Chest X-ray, PA view. Patient: 14 years old, sex F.
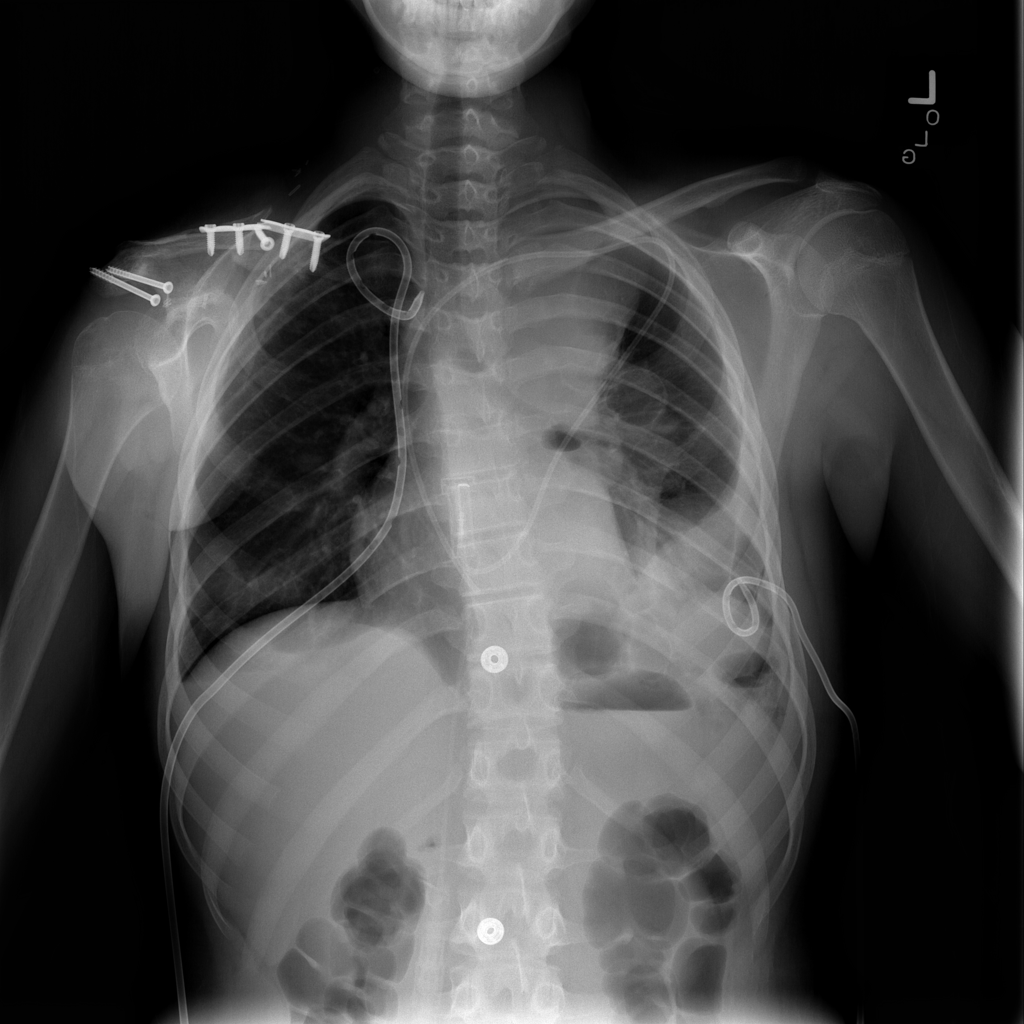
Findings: Mass, Pleural_Thickening, Pneumothorax